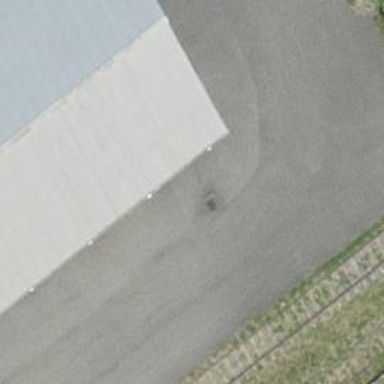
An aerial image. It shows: Parking entrance.